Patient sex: M
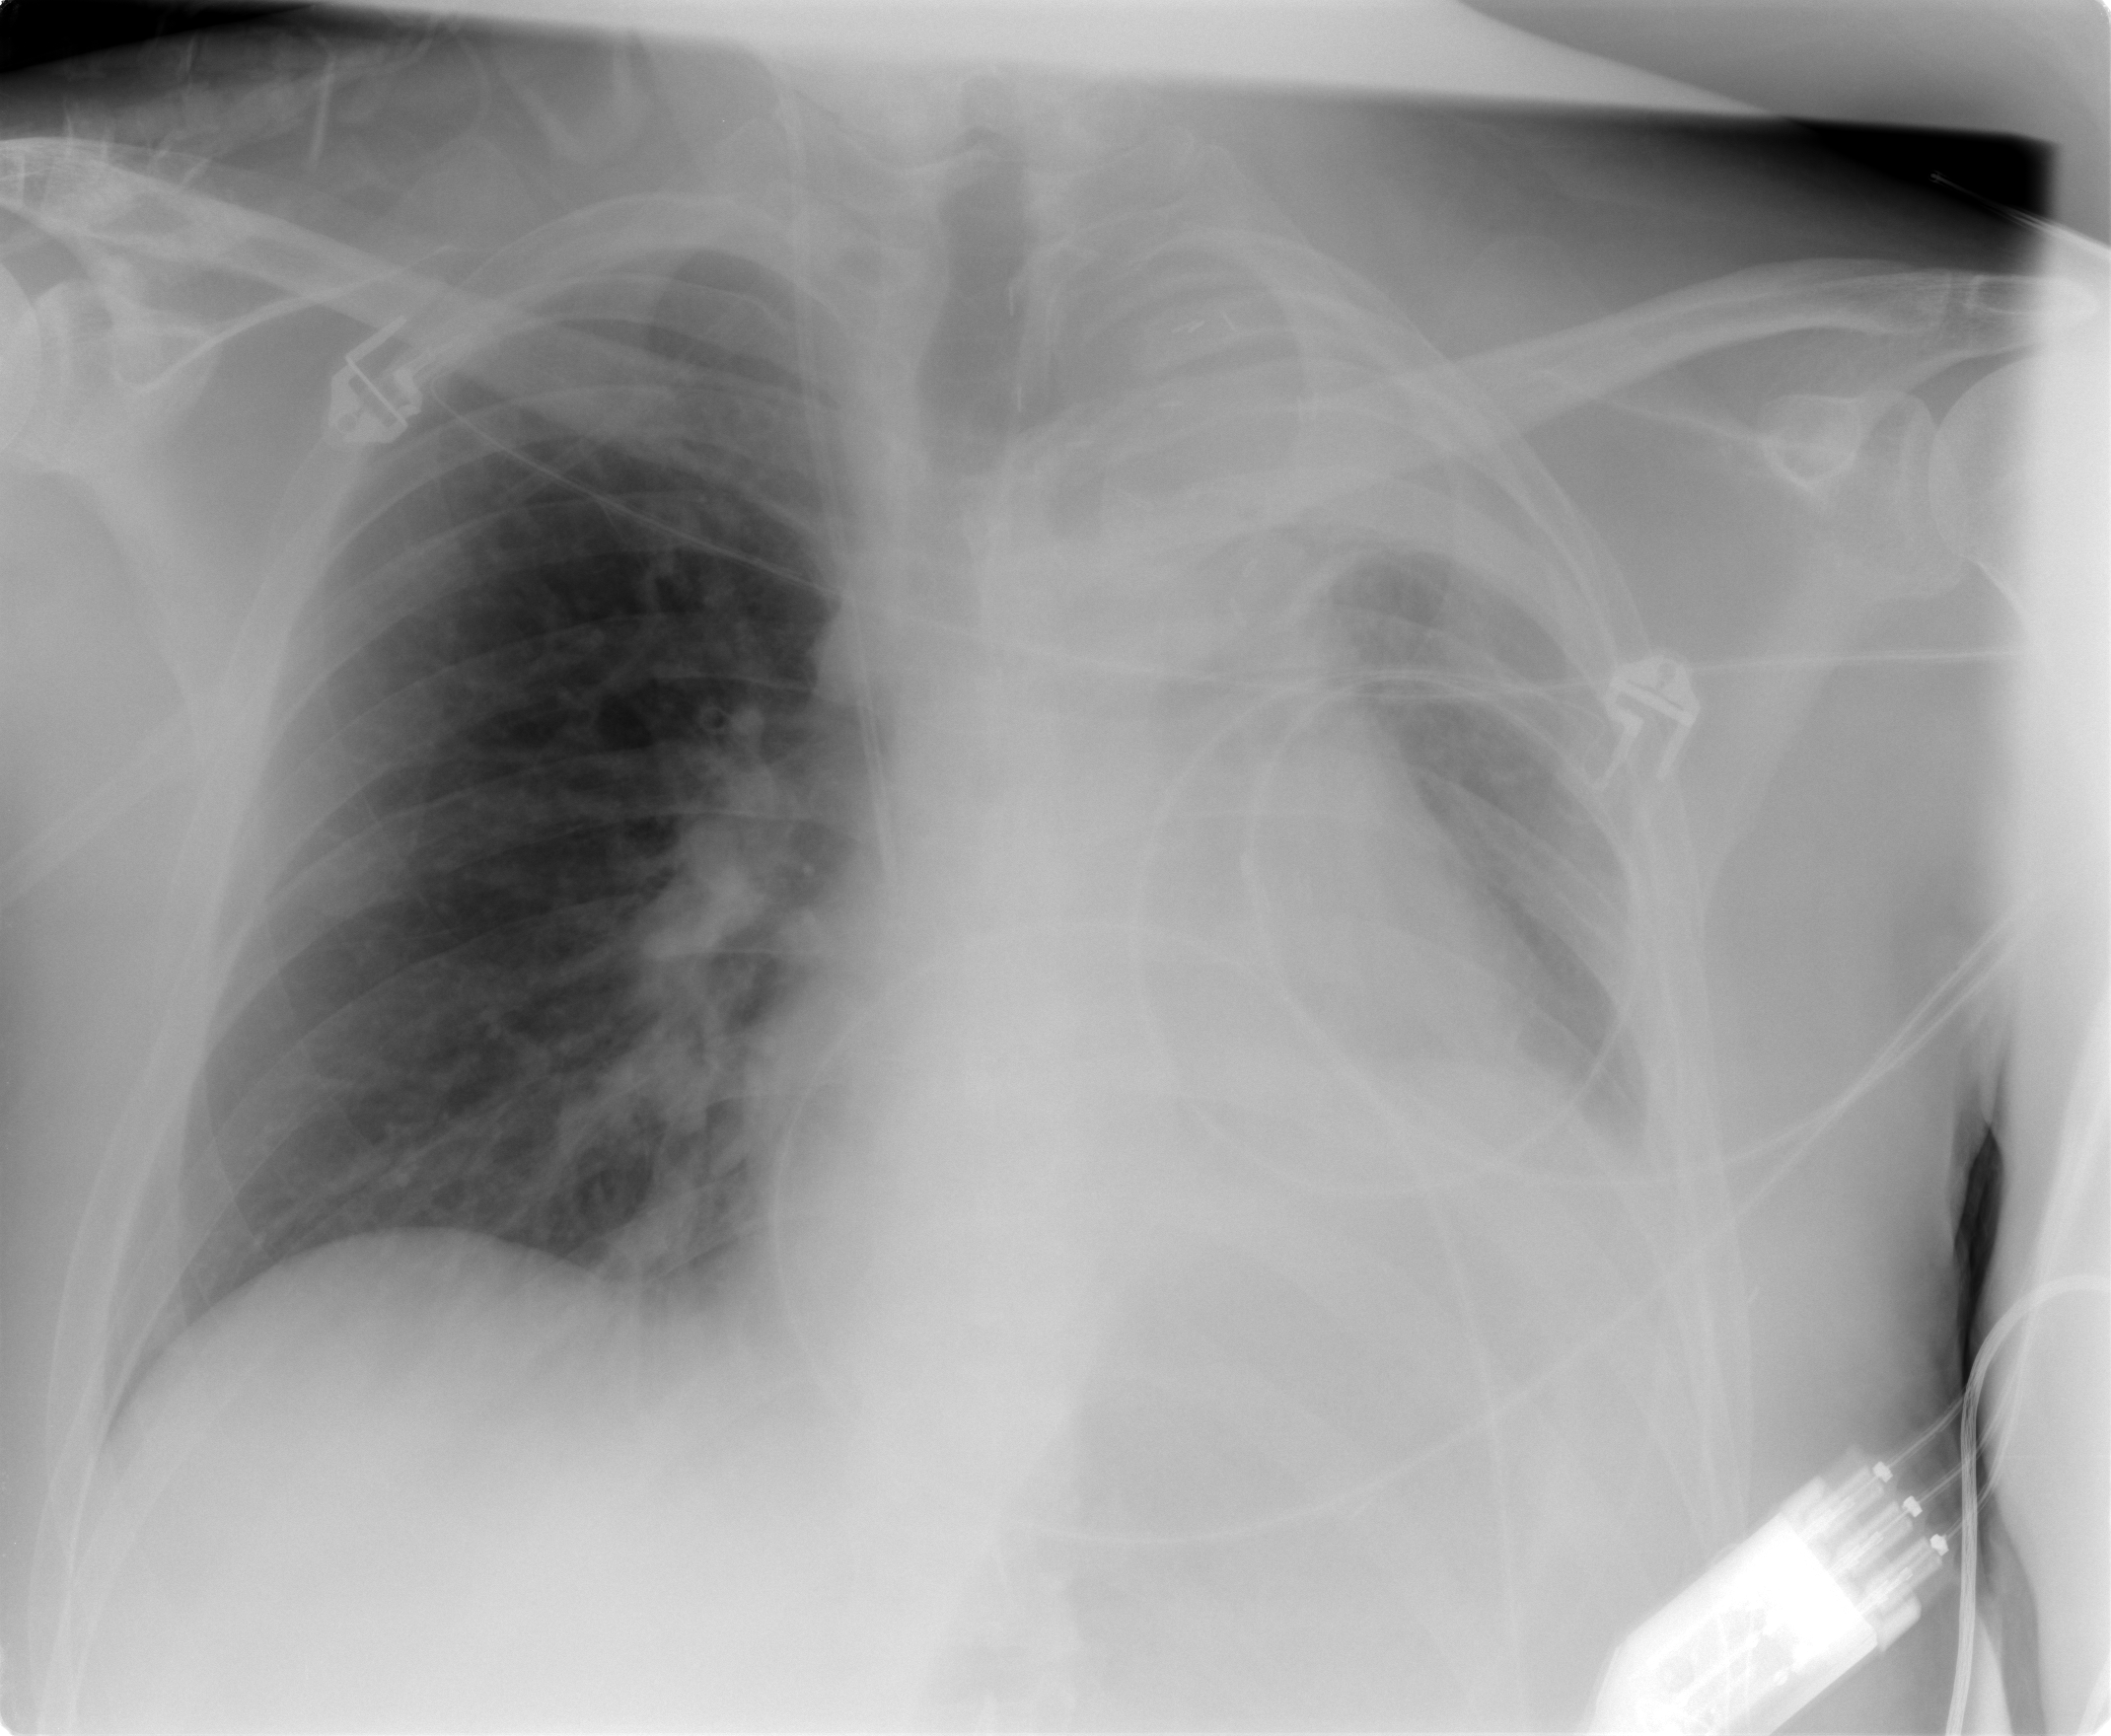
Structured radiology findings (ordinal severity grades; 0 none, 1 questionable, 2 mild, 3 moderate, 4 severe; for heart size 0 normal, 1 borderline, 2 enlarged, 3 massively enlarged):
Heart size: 0
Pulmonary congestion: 0
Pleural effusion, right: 0
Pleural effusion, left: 3
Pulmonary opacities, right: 0
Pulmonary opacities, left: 0
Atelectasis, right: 0
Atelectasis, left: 2